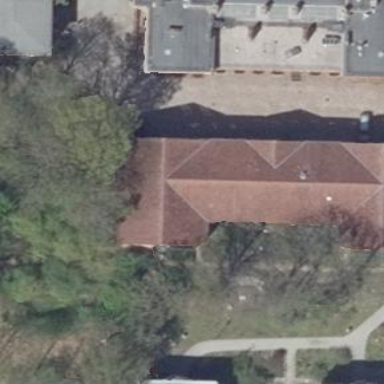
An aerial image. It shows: Office building with gabled roof.